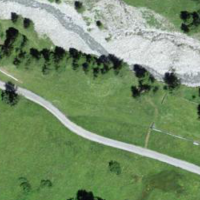
EUNIS habitat code: 26
Species observed at this site:
Cirsium heterophyllum
Bistorta vivipara
Saxifraga aizoides
Gymnadenia conopsea
Phyteuma orbiculare